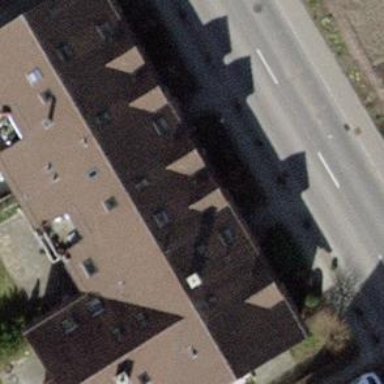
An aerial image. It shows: Image showing building with apartments.